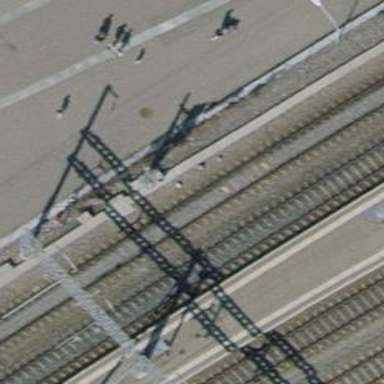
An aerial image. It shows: Railway signal.